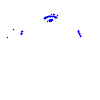
Particle: pion